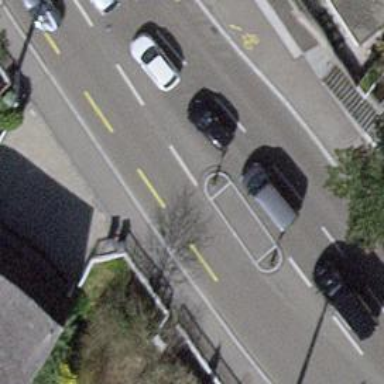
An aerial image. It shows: Unmarked crossing on asphalt footway.